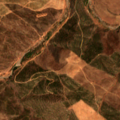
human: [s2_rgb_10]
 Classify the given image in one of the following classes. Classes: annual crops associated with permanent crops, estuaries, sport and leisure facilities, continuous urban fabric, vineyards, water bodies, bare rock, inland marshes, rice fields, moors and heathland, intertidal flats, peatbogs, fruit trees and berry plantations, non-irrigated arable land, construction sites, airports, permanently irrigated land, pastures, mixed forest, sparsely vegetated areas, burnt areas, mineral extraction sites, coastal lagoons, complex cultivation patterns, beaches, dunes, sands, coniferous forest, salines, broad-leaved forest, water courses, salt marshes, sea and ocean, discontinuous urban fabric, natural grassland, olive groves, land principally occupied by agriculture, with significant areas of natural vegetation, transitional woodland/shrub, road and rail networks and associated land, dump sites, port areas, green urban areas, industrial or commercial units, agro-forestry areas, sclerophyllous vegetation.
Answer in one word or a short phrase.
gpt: non-irrigated arable land, land principally occupied by agriculture, with significant areas of natural vegetation, transitional woodland/shrub